Interaction volume radius: 10 \u00c5
Interaction volume height: 20 \u00c5
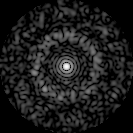
Disorder parameter: 0.8503